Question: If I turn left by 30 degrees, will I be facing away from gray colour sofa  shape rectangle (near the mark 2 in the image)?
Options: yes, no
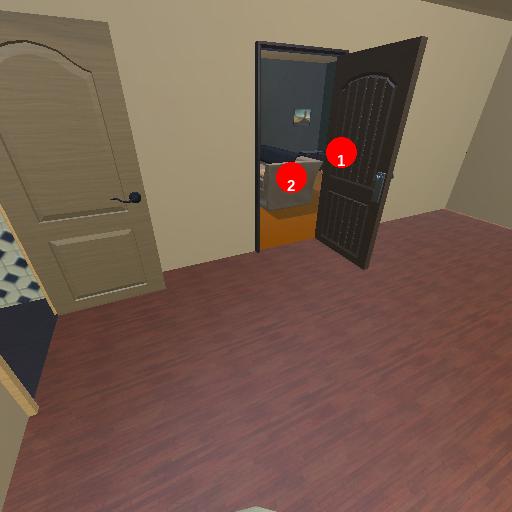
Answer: yes